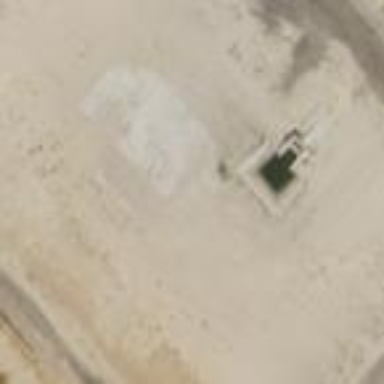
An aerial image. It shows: Infiltration basin filled with water.